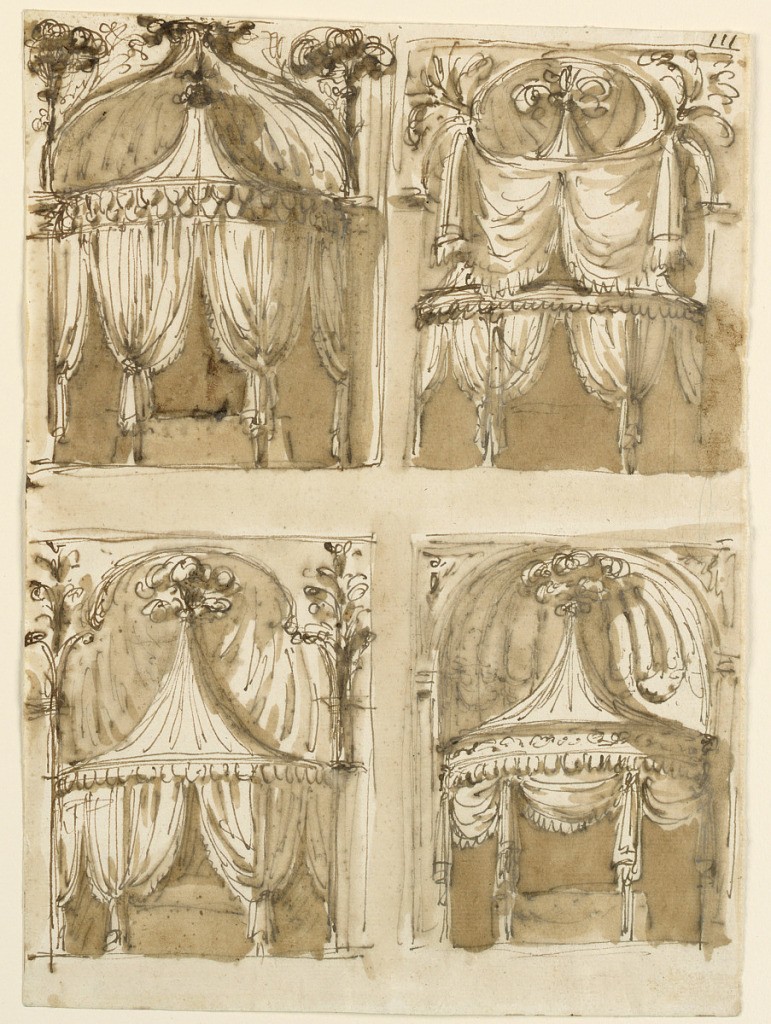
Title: Four Designs for Bedroom Alcoves
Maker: Giuseppe Barberi, Italian, 1746–1809
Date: ca. 1790
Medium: Pen and brown ink, brush and brown wash on off-white laid paper
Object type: Drawing
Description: Upper row: at left, a tent, the pointed roof of which is in front of a kind of shell which is laterally framed by feathers. At right, a tent with a high pointed roof, behind which the wall forms a niche which has above the entablature the shape of the upper half of a quatrefoil, with drapery hanging from the upper corners in front of the roof. Lower row: at left, a variation of the last motif, without the drapery. Bunches of flowers frame the lower part of the quatrefoil. At right, a tent with a pointed roof above an entablature and with feathers on top. Behind the roof is a niche, beside which the wall is decorated with a pillar and a figure in a triangle. Only the lowest parts of the posts in all the projects are not covered by curtains.